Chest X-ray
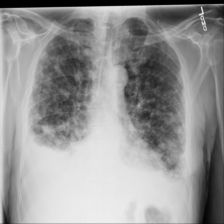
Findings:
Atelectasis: negative
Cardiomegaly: negative
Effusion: positive
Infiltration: negative
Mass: positive
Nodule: negative
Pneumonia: negative
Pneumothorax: negative
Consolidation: negative
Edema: negative
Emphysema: negative
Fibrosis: negative
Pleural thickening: negative
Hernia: negative